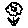
Label: flower